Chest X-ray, AP view. Patient: 53 years old, sex F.
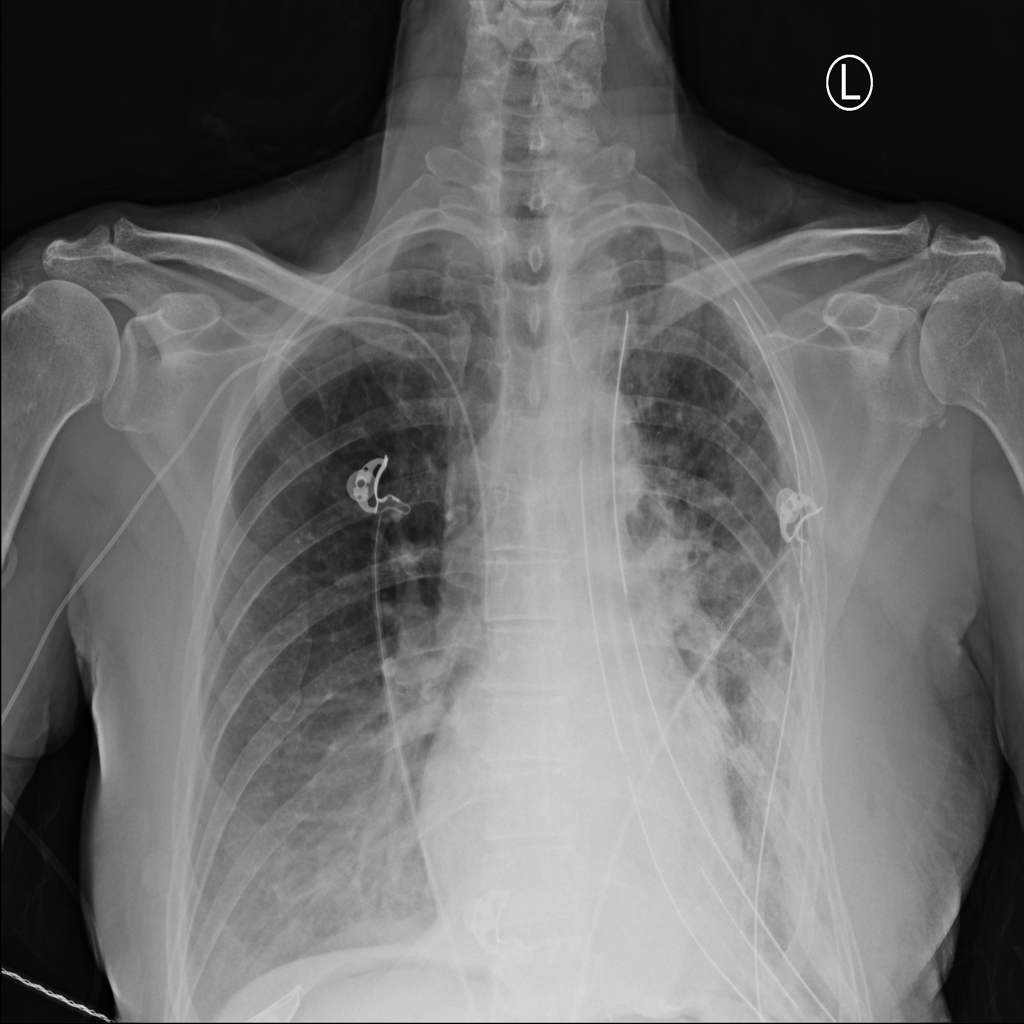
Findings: Effusion